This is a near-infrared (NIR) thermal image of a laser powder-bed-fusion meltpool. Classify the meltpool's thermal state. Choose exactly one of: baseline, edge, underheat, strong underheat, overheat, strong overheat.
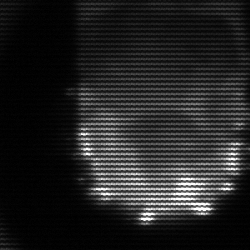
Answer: baseline